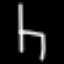
Label: chair